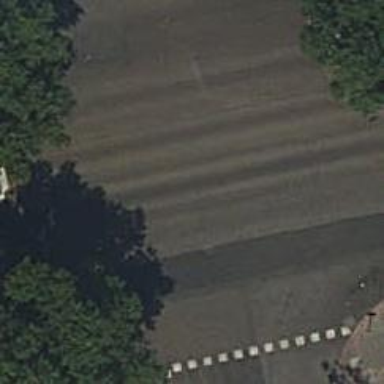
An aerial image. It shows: Road with traffic signals for signaling.